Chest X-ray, PA view. Patient: 44 years old, sex F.
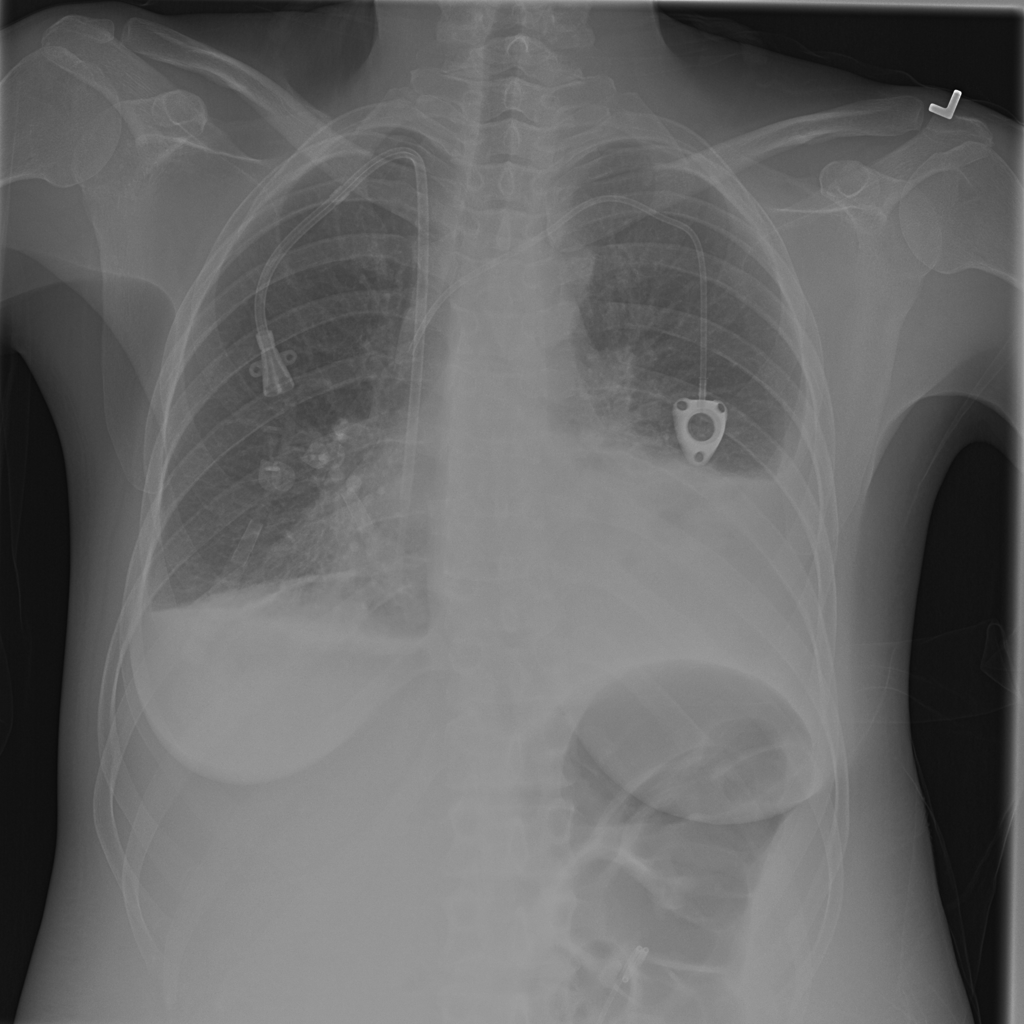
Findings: Effusion, Mass